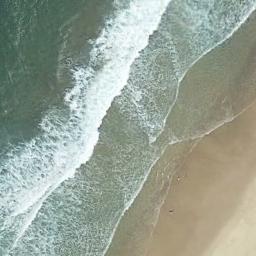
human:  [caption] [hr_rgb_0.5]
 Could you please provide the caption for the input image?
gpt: The beach is empty .

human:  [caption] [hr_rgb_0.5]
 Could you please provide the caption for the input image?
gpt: The beach is surrounded by green water and waves breaking ashore .

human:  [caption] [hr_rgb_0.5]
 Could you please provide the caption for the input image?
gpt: The beach with khaki sand and the color of the seawater is green .

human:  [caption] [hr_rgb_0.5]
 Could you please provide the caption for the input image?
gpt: The beach is composed of light green seawater and yellow coast .

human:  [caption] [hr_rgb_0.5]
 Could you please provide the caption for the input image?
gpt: There are water marks on the beach .